Question: I use my JTable, my JTableModel for my project. I can not start the table with my column headers and empty data. May you help me? Thank you.
Here is my code
MainCode class
'''
public class MainCode extends JFrame{
public MainCode(){
...........other codes here........
MyTableModel tm= new MyTableModel();
MyTable table=new MyTable(tm);
//JTable table=new JTable(tm); if I write this line,I see column names.
table.setPreferredScrollableViewportSize(new Dimension(480,80));
table.setFillsViewportHeight(true);
JScrollPane scrollPanetable=new JScrollPane(table);
frame.getContentPane().add(scrollPanetable)
........another codes...........
}
}
'''
MyTable class
'''
public class MyTable extends JTable{
public MyTable(){
}
public MyTable(int row,int col){
super(row,col);
}
@Override
public void tableChanged(TableModelEvent e){
super.tableChanged(e);
repaint();
System.out.println("public void tableChanged(TableModelEvent e)");
}
'''
}
MyTableModel class
'''
public class MyTableModel extends AbstractTableModel{
private String[] columnNames;
private Object[][] data;
public MyTableModel(){
super();
columnNames=new String[]{"A","B","C"};
data=new Object[][]{ {null,null,null}};
}
public int getColumnCount() {
return columnNames.length;
}
public int getRowCount() {
return data.length;
}
public String getColumnName(int col) {
return columnNames[col];
}
public Object getValueAt(int row, int col) {
return data[row][col];
}
}
'''
it is not started with column names. What is wrong with this code.I see below image.

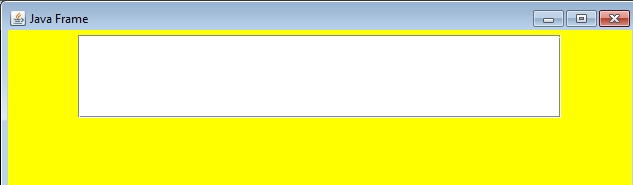
Answer: Because you do not have constructor in 'MyTable' which takes parameter 'MyTableModel'.
You are creating table like this:
'''
MyTable table=new MyTable(tm);
'''
So you must have constructor in MyTable like this:
'''
class MyTable extends JTable {
public MyTable(MyTableModel tm){
super(tm);
}
}
'''
If you have 'MyTable' code that you posted here, your code will not compile!